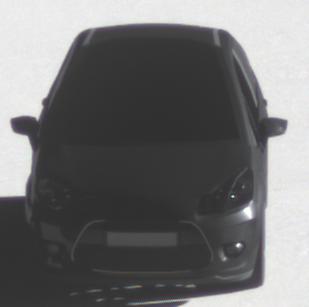
Make: Citroen
Model: C3 1.1
Detailed model: C3 (II)
Model produced from: 2010/01
Model produced until: 2012/03
Doors: 5
Color: black
Road condition: dry road
Daytime: morning or afternoon
Contrast: high contrast